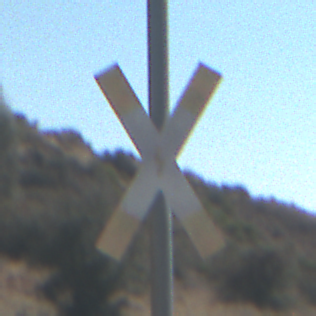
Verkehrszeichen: Andreaskreuz
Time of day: Midday
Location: Outdoor (Nature)
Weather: Clear
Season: NotSpecified
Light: Natural